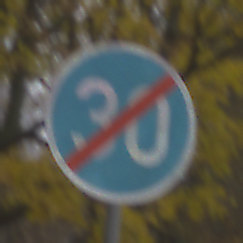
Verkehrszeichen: EndeMindestgeschwindigkeit
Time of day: MorningAfternoon
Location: Outdoor (Nature)
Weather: Overcast
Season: Autumn
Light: Natural